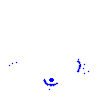
Particle: kaon